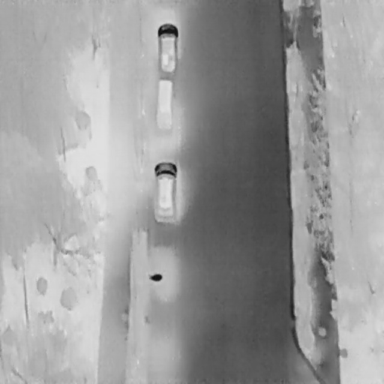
There are three Cars in the infrared image.